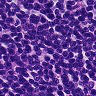
Metastatic tissue present: no